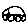
Label: car